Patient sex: M
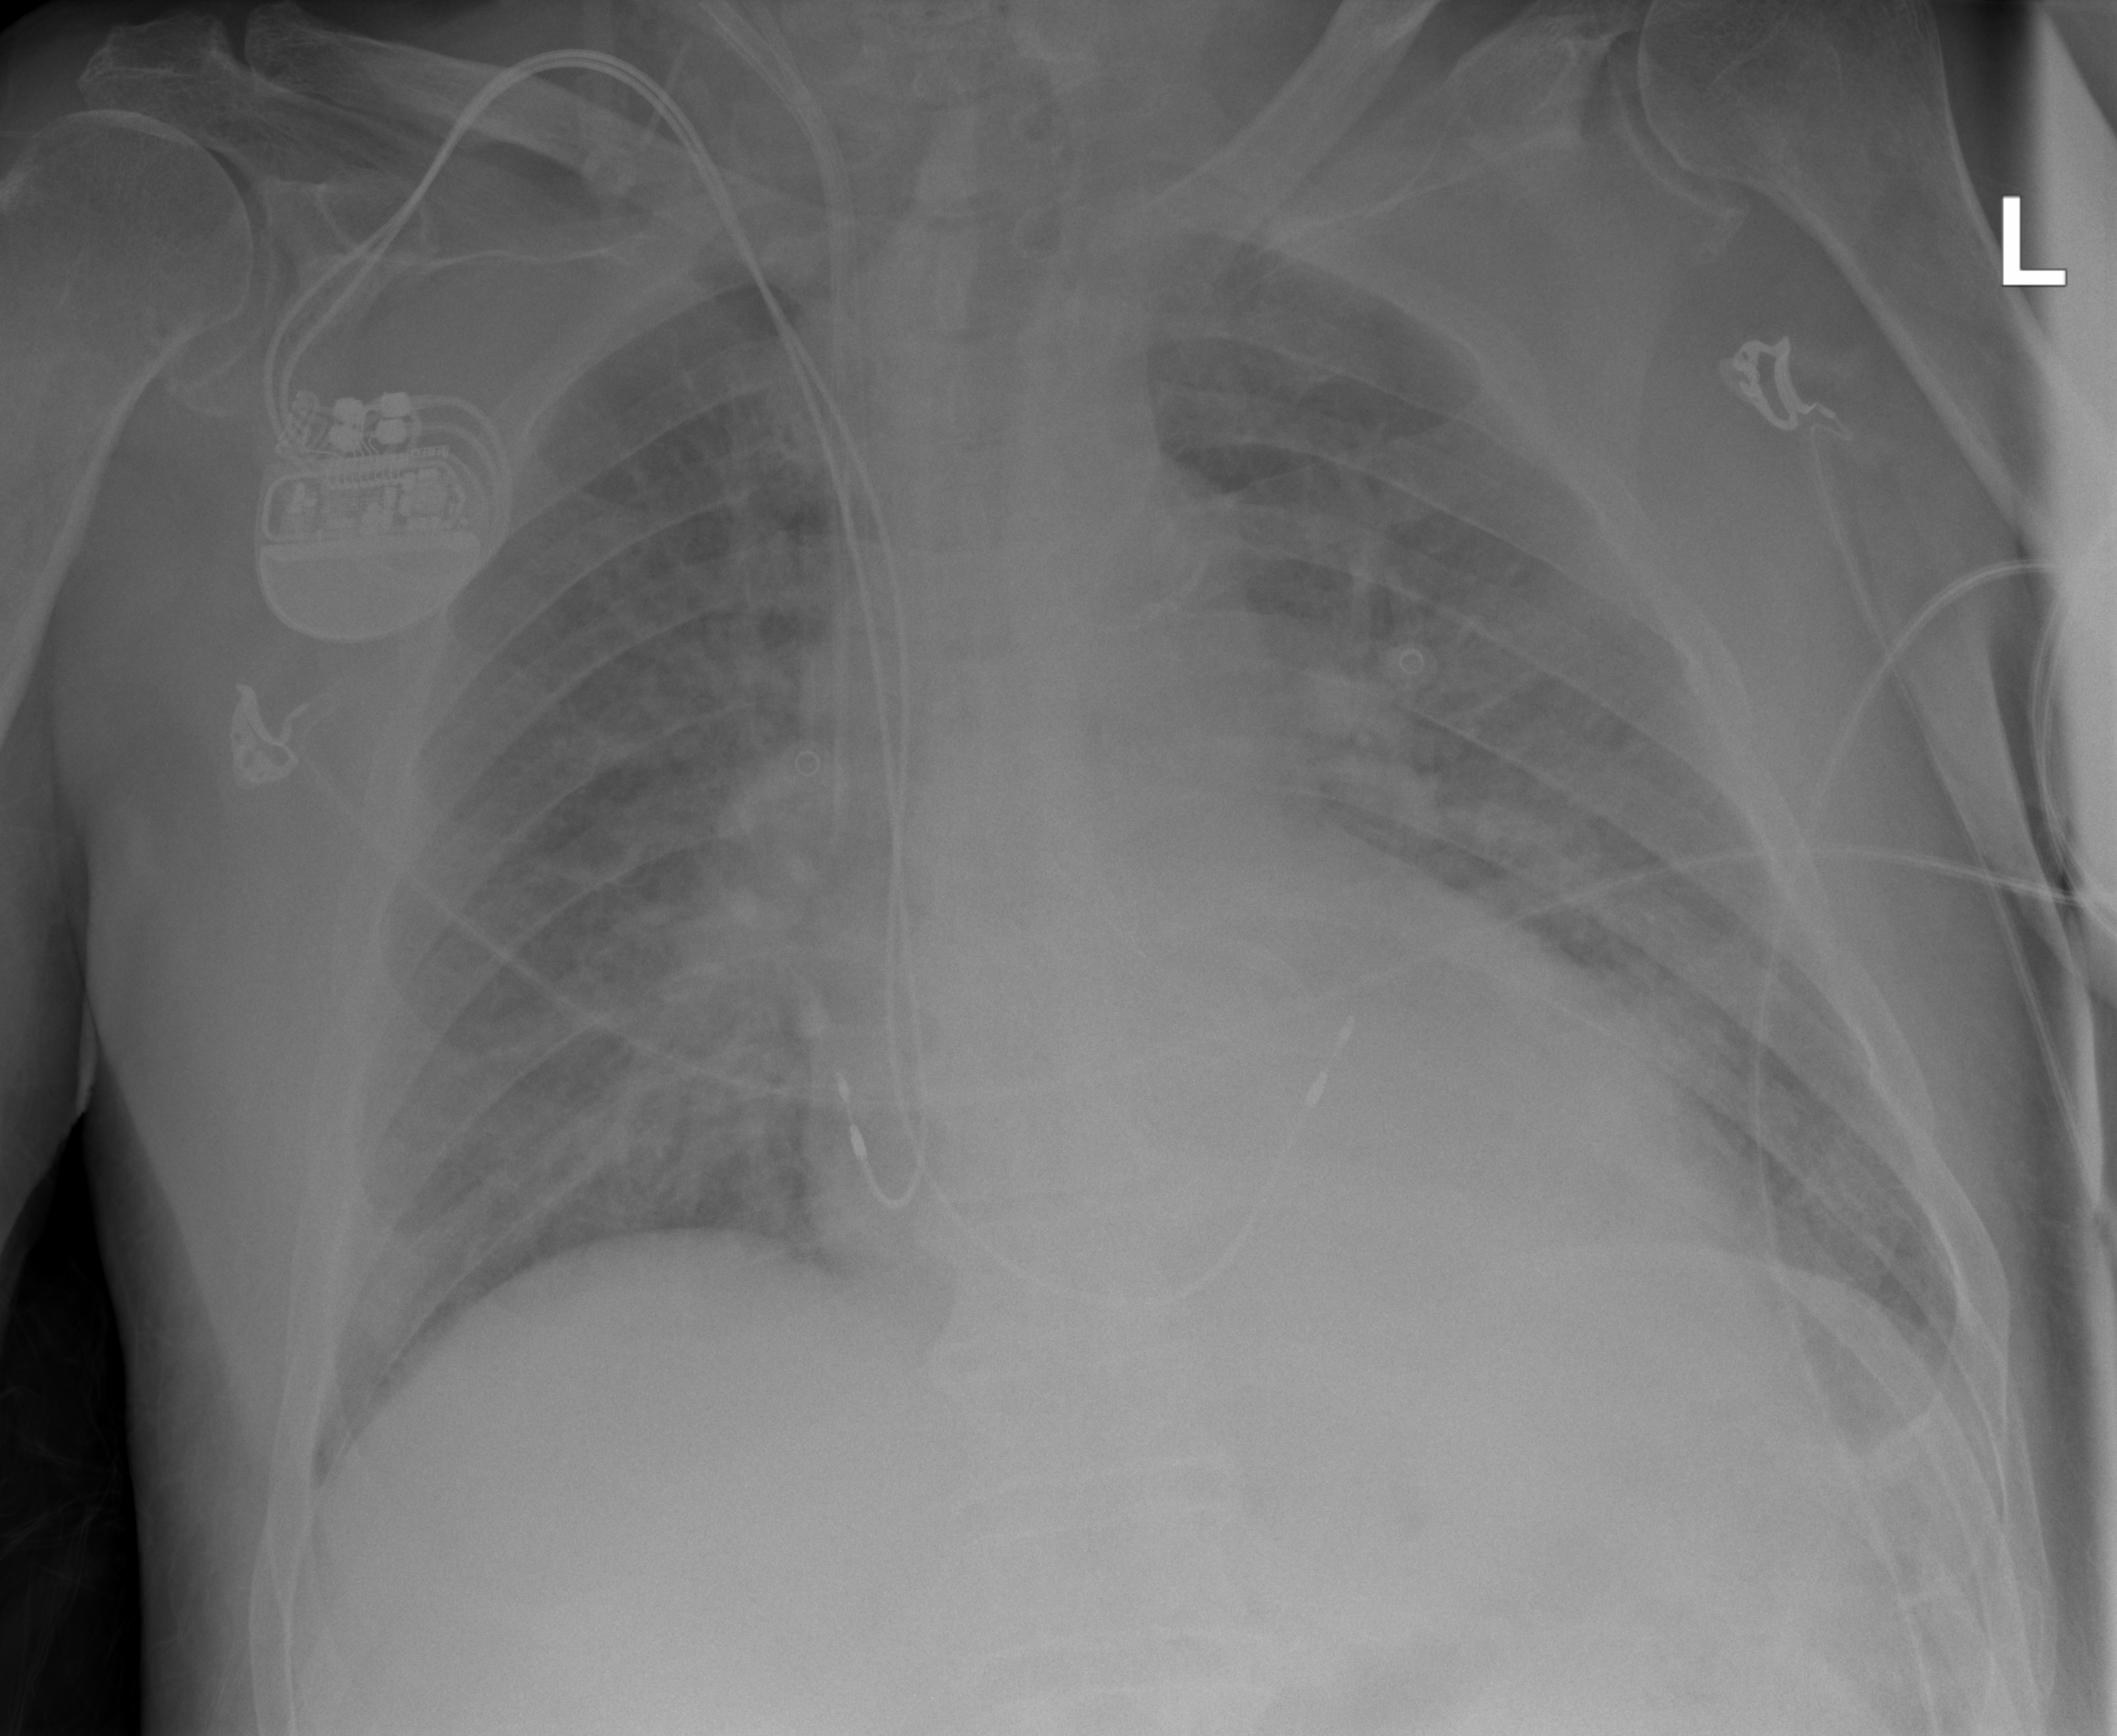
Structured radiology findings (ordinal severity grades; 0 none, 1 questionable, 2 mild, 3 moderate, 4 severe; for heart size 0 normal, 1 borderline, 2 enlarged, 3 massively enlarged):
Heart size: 1
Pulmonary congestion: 3
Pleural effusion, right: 0
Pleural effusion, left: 0
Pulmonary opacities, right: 2
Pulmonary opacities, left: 2
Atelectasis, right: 0
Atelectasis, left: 0